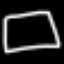
Label: square